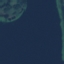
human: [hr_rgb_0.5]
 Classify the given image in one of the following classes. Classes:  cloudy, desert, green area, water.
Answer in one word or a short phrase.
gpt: water